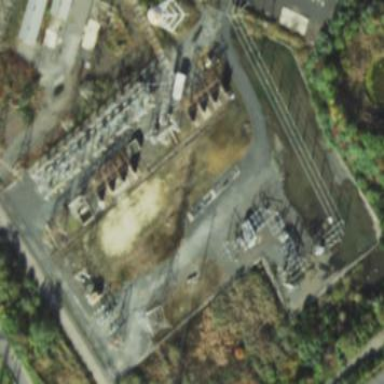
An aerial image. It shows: Outdoor distribution substation.